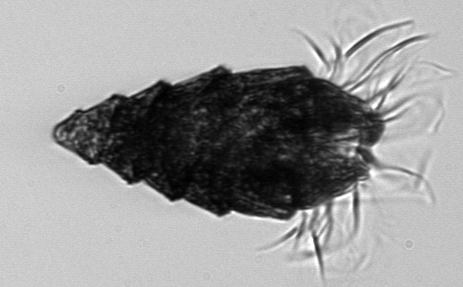
Label: Laboea_strobila